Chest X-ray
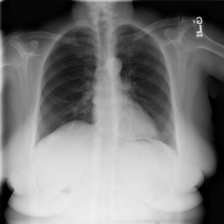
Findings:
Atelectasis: negative
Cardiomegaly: negative
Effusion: negative
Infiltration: negative
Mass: negative
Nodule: negative
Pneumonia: negative
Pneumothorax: positive
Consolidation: negative
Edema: negative
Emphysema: negative
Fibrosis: negative
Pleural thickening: negative
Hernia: negative